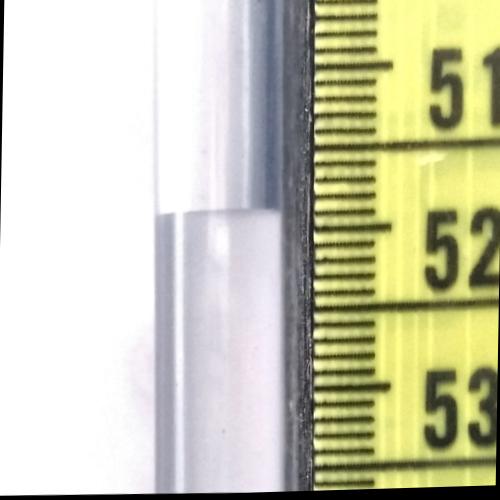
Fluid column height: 51.9 cm